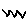
Label: zigzag